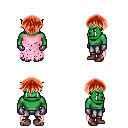
a pixel art fantasy rpg character, male body template, orc, green skin, pink tattered cape, metal pants, red short bangs hairstyle, metal gloves, brown shoes, four views (front, back, left, right), 2x2 character sprite sheet, small pixel art, hard edges, no anti-aliasing